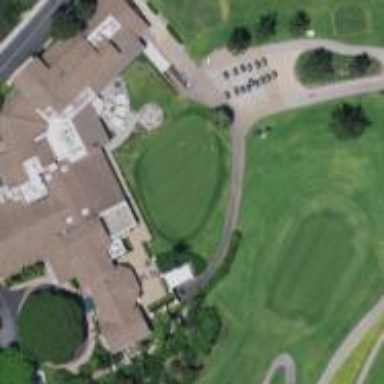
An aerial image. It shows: Clubhouse building associated with golf course.